Interaction volume radius: 5 \u00c5
Interaction volume height: 20 \u00c5
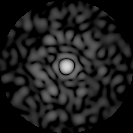
Disorder parameter: 0.8167